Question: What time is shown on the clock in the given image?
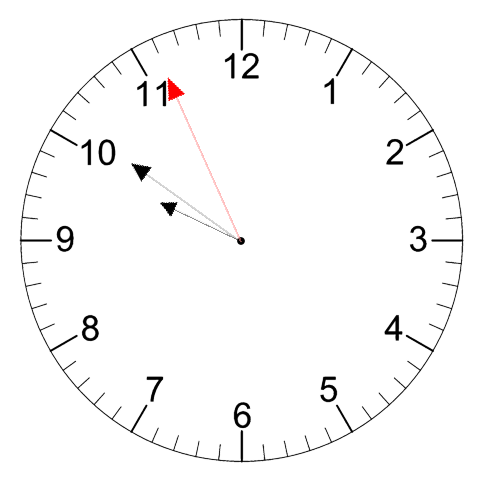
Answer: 09:50:56